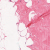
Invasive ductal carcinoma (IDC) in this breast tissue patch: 0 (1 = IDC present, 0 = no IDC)